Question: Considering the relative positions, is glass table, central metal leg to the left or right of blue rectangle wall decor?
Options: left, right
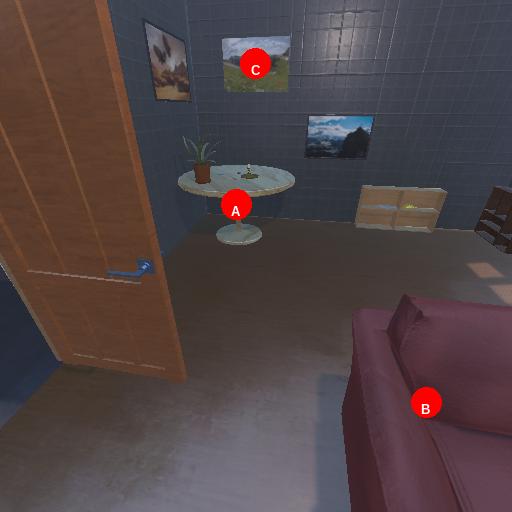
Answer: left